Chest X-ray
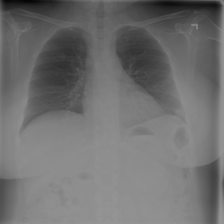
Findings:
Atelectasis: positive
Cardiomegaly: negative
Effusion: negative
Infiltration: positive
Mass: negative
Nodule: negative
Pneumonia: negative
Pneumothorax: negative
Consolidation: negative
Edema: negative
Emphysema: negative
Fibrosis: negative
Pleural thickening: negative
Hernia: negative